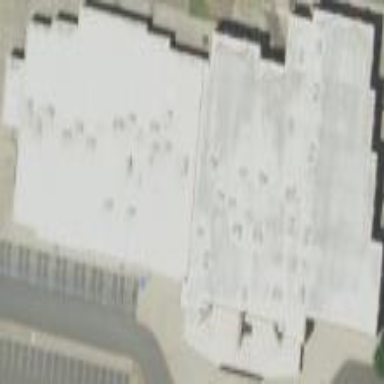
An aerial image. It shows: Cinema building.